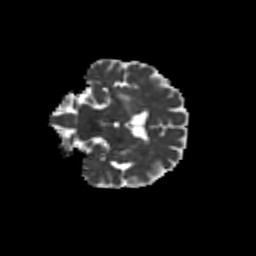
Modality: MD
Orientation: coronal
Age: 64
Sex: female
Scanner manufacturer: siemens
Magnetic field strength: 3 T
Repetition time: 8.6 s
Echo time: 0.095 s